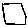
Label: square